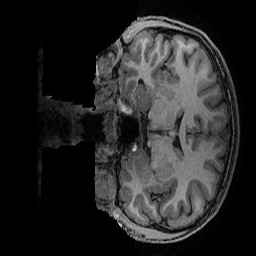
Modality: T1w
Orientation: coronal
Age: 16
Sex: male
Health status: ill
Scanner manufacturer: ge
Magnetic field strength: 3 T
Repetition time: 0.007664 s
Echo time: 0.00342 s